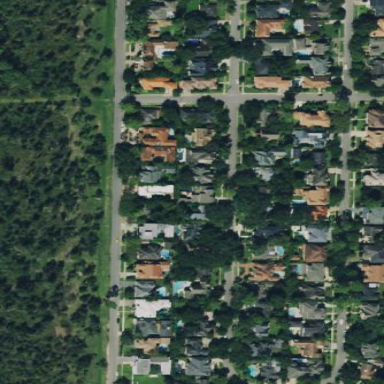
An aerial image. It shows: Single-family residential neighbourhood.